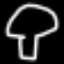
Label: mushroom